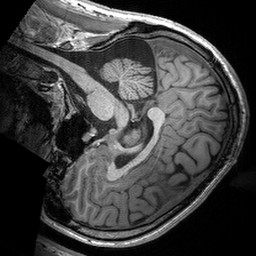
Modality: T1w
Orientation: sagittal
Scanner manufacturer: siemens
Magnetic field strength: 3 T
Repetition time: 2.53 s
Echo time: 0.00288 s